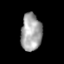
Tissue: lung
Cell type: Epithelial cells
Senescence score: 0.2246
Nuclear area (px): 760
Mean DAPI intensity: 163.443